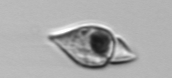
Label: Amphidinium